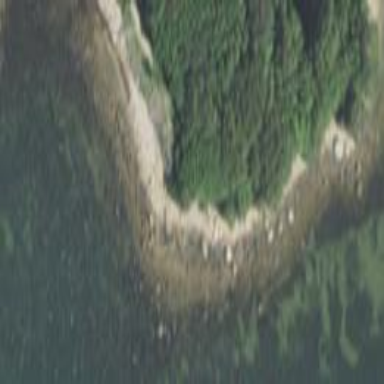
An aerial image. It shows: Rocky area where the tidal waters flow in.